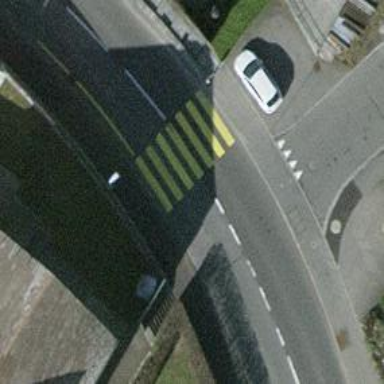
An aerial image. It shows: Marked road crossing.